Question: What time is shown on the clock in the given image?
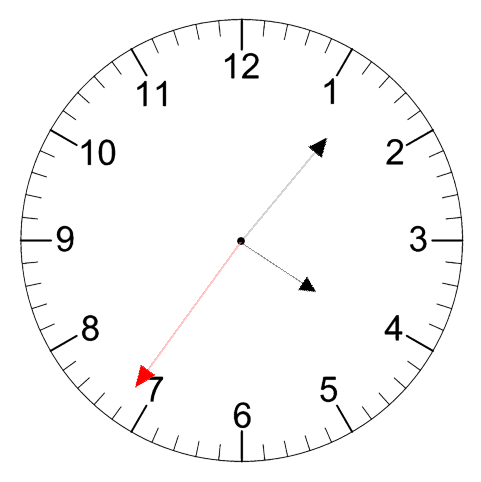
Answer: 04:06:36